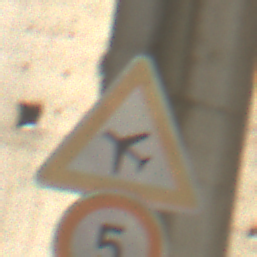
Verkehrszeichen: FlugbetriebRechts
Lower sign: Geschwindigkeit5
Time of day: MorningAfternoon
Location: Roofed (Suburban)
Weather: PartlyCloudy
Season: Winter
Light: Natural